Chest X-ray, PA view. Patient: 59 years old, sex F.
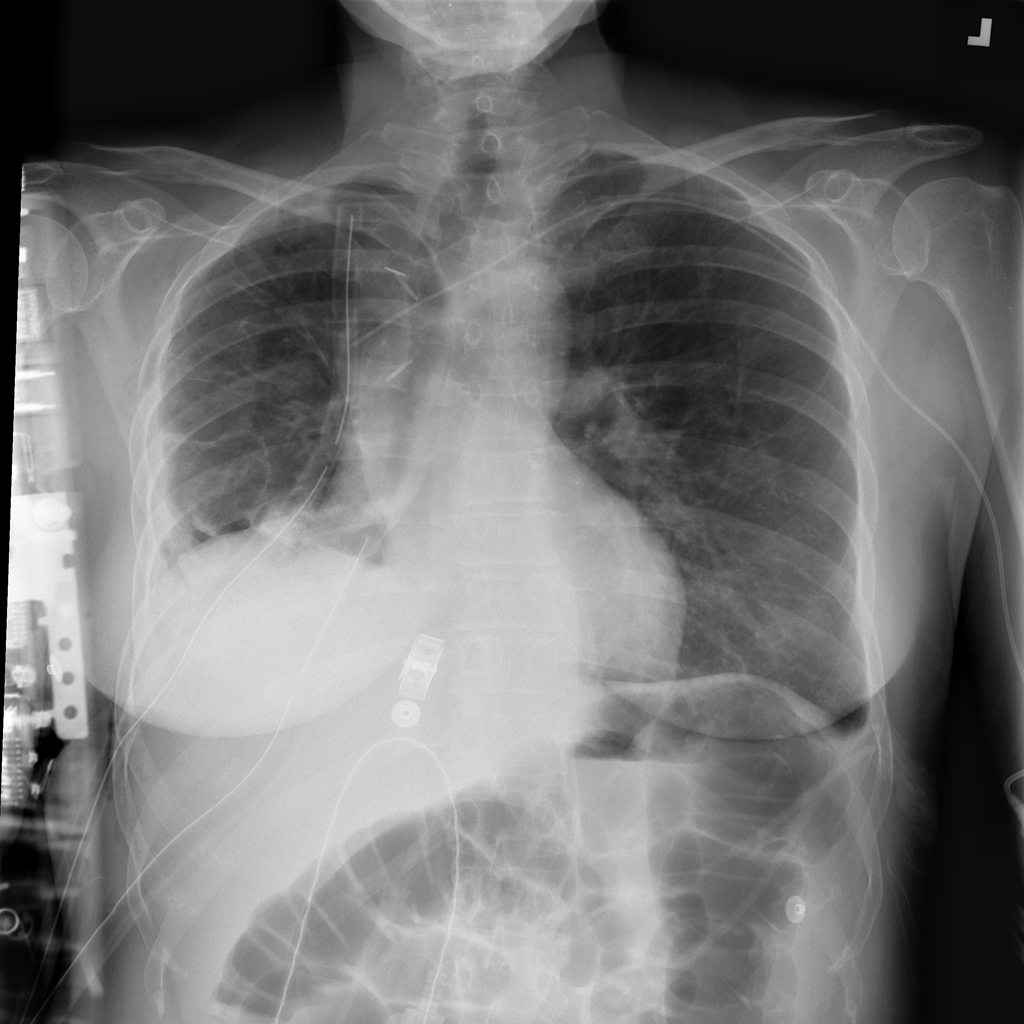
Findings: Pneumothorax